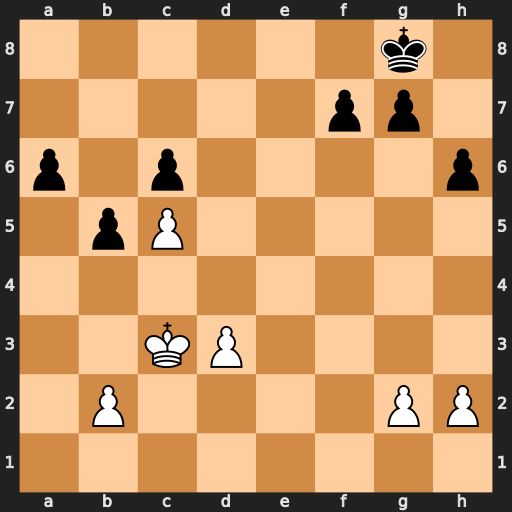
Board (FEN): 6k1/5pp1/p1p4p/1pP5/8/2KP4/1P4PP/8
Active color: w
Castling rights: -
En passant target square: -
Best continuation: Kb4 f5 Ka5 Kf7 Kb6